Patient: sex M, age 32
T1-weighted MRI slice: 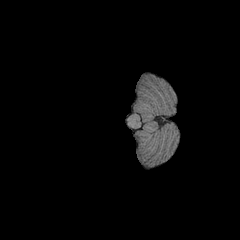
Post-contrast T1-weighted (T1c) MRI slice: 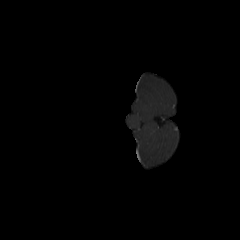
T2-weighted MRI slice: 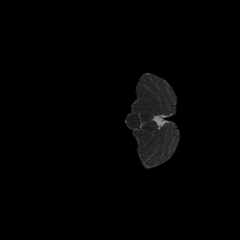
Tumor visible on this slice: no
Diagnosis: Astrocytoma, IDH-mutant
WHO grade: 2